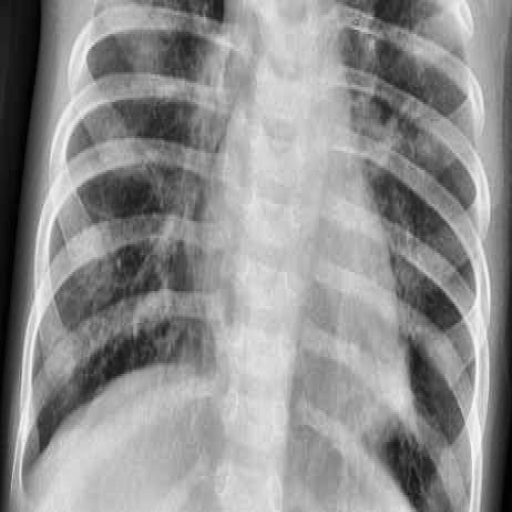
Finding: PNEUMONIA